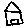
Label: house